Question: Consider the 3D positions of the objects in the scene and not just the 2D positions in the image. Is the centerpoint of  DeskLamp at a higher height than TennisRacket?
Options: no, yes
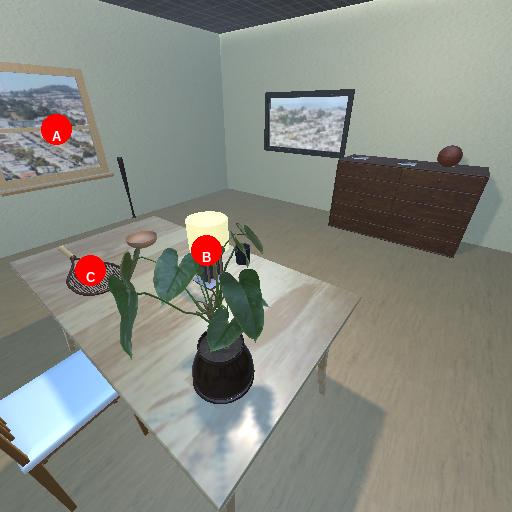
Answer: no